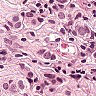
Metastatic tissue present: yes